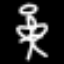
Label: angel